Field crop: maize
Growth stage: 2
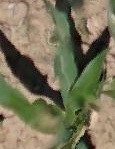
Species: maize